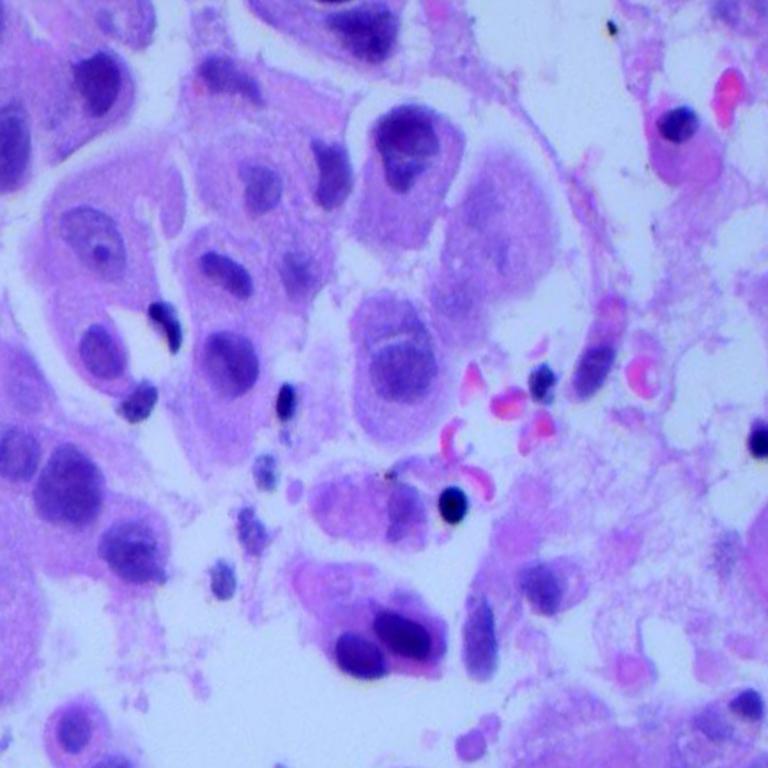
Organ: lung
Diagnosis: adenocarcinomas